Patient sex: F
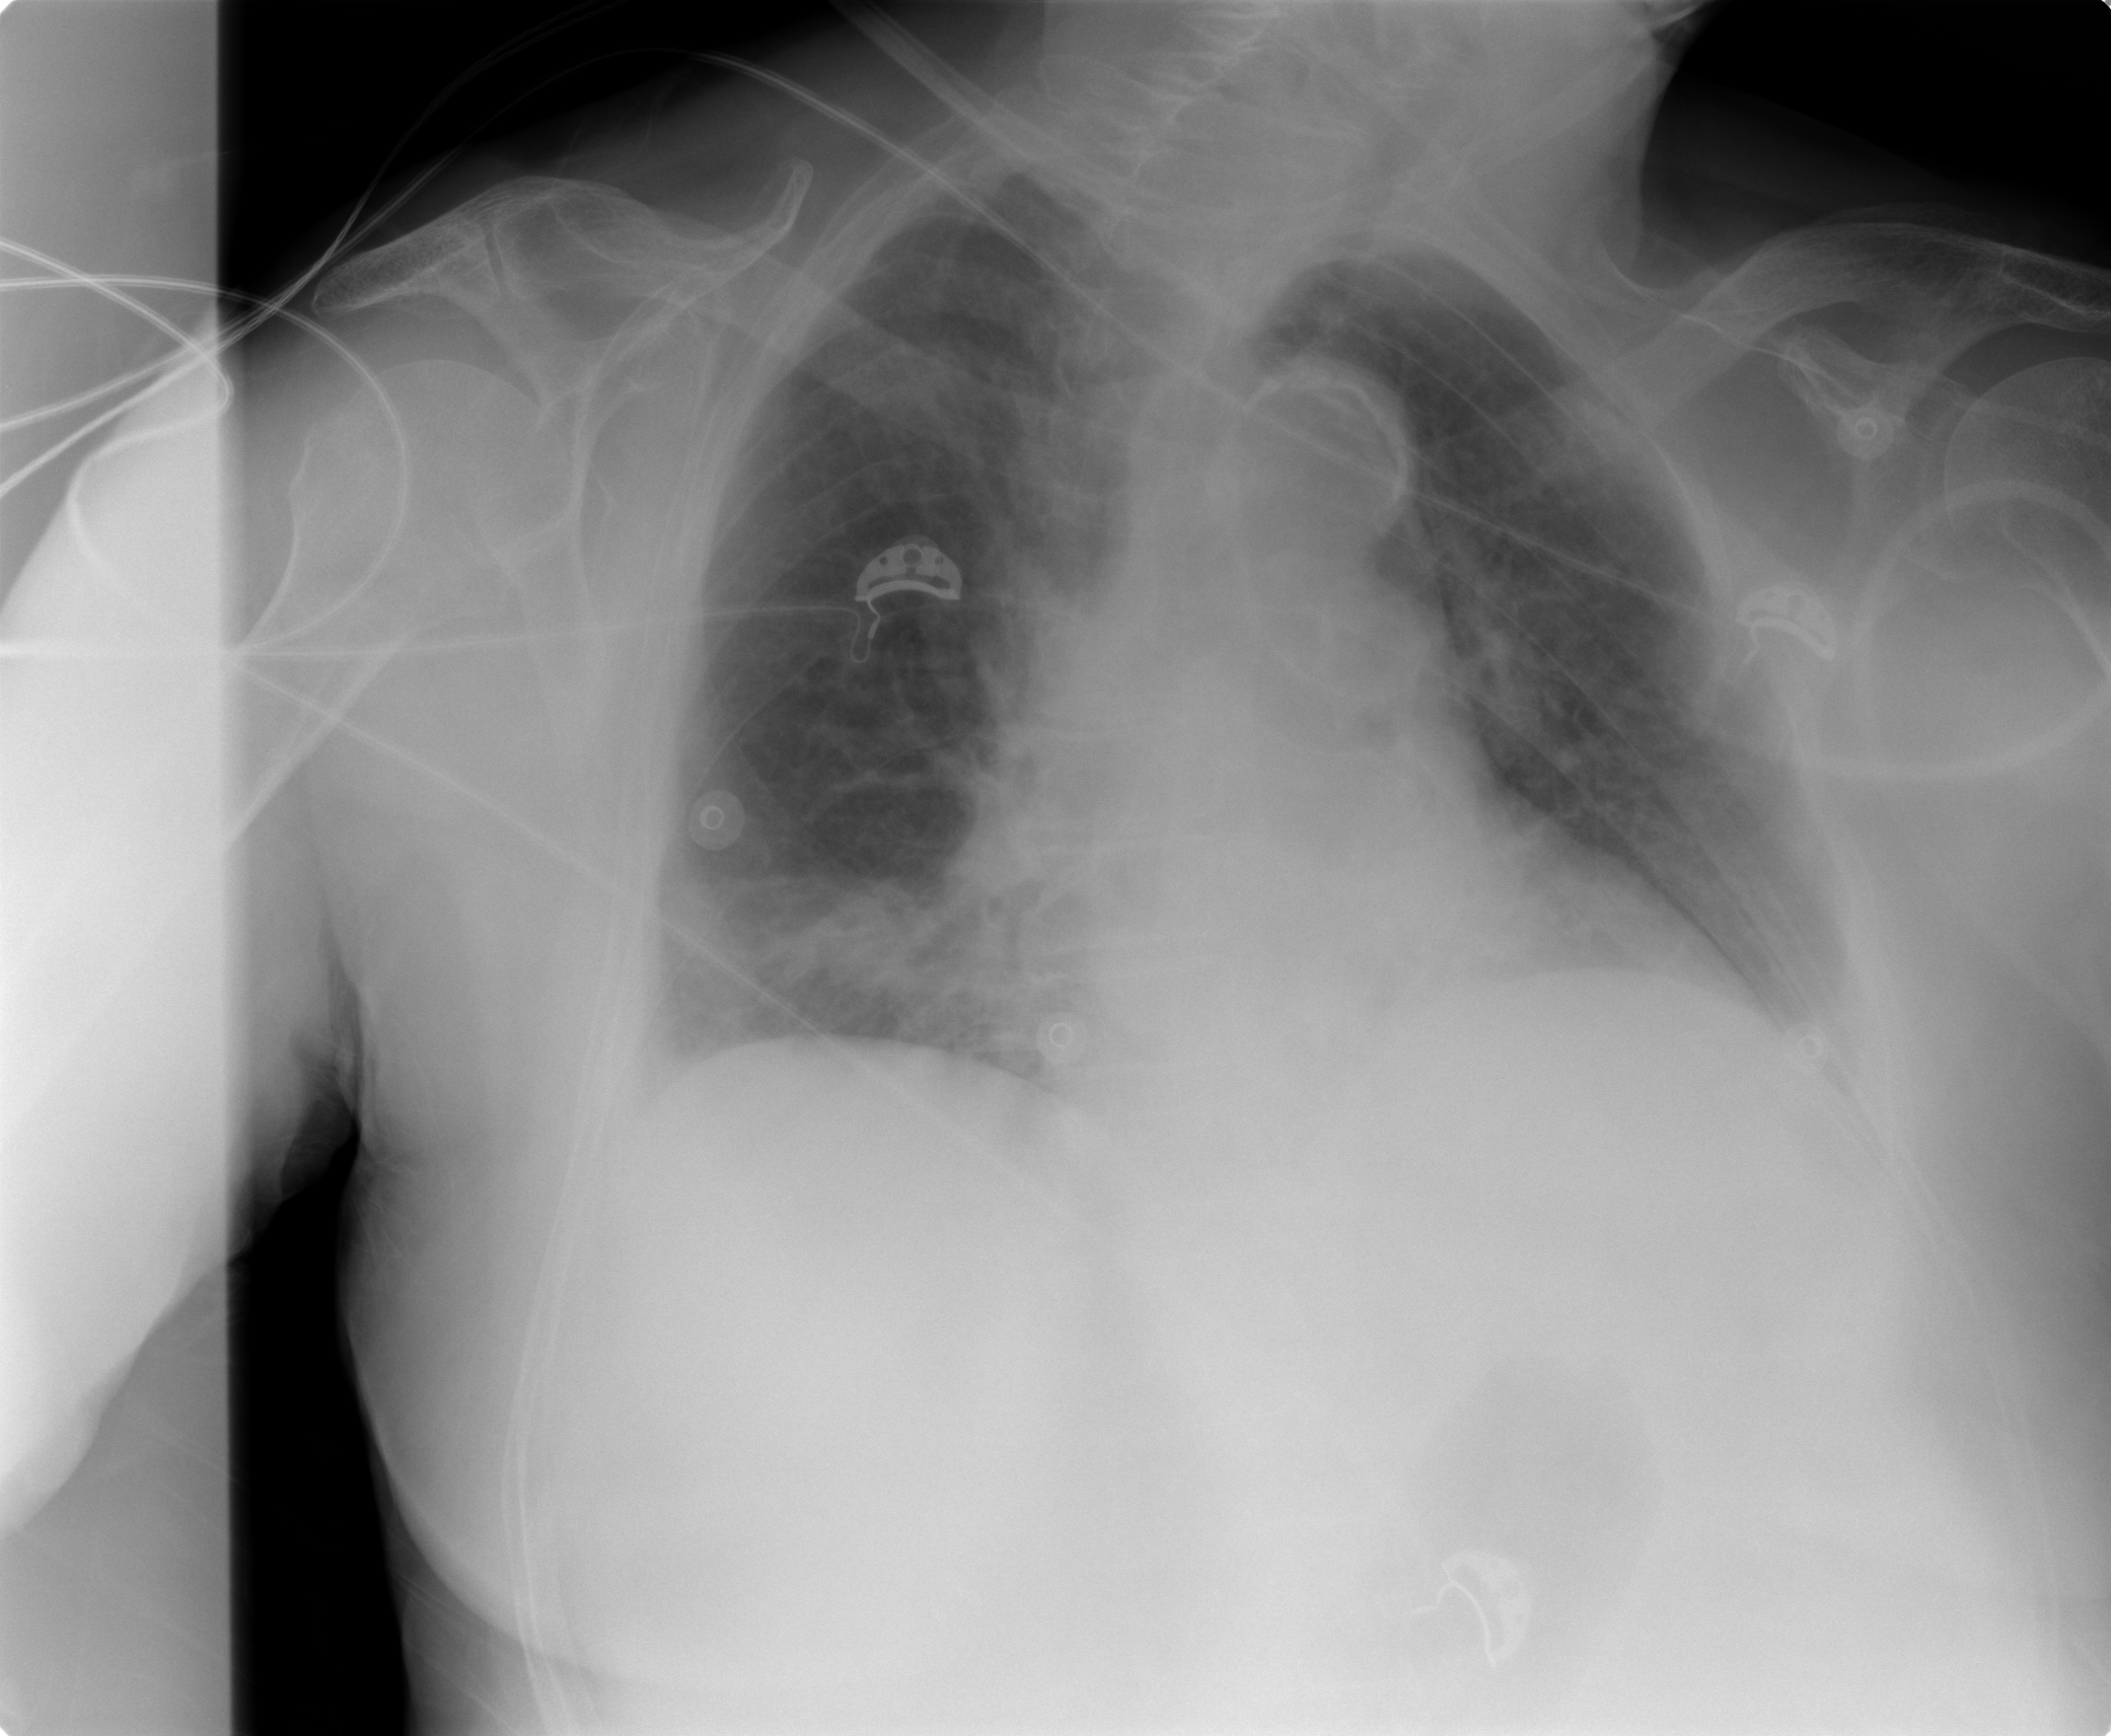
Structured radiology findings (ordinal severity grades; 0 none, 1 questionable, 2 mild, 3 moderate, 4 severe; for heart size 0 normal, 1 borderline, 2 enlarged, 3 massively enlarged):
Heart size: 0
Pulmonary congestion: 2
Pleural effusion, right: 1
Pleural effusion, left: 1
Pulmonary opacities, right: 2
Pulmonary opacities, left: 0
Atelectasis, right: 1
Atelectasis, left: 0